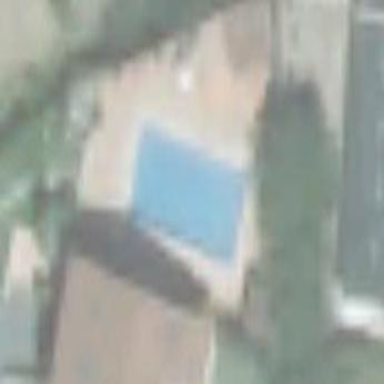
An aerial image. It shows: Swimming pool located in leisure land.